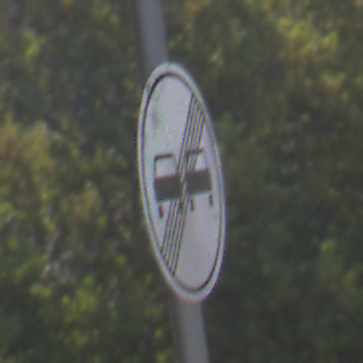
Verkehrszeichen: EndeUeberholverbot
Umgebung: Outdoor, Nature
Tageszeit: MorningAfternoon
Wetter: Clear
Licht: Natural
Jahreszeit: NotSpecified
Kontrast: HighContrast